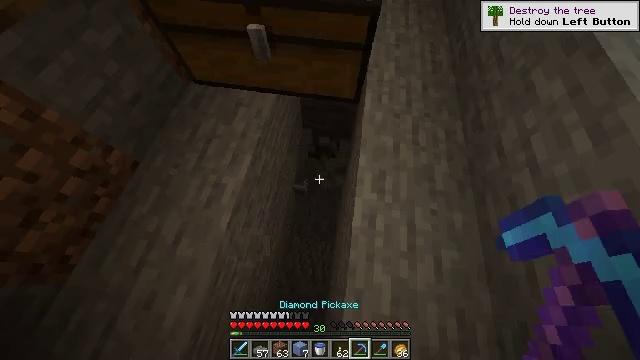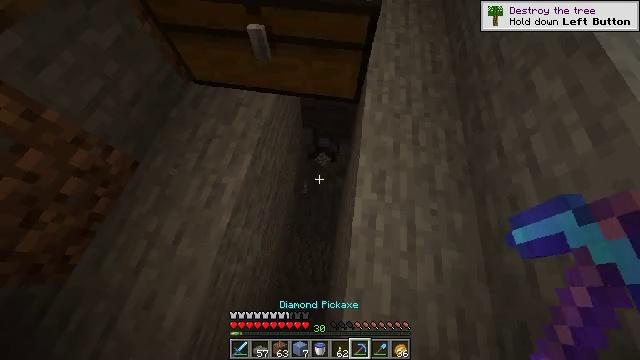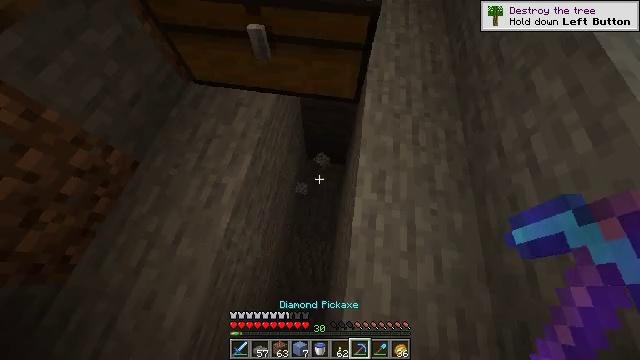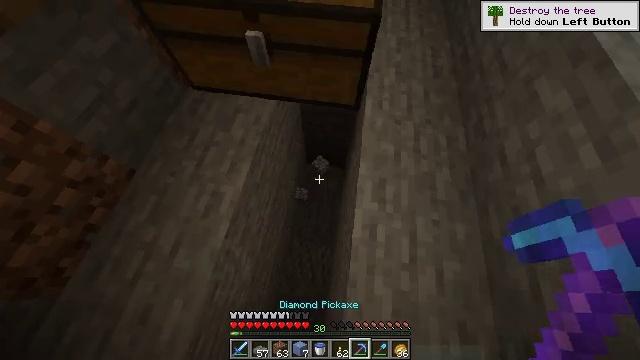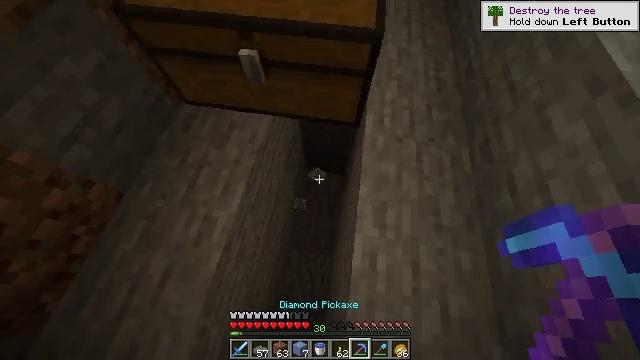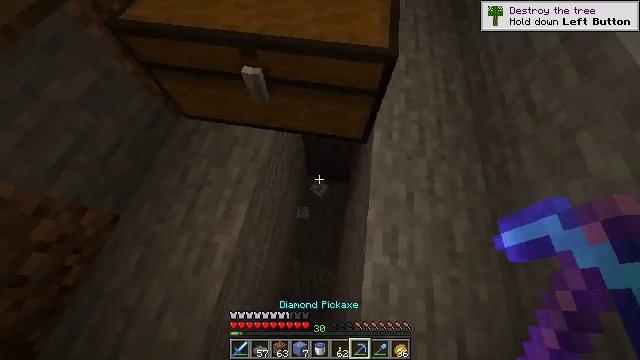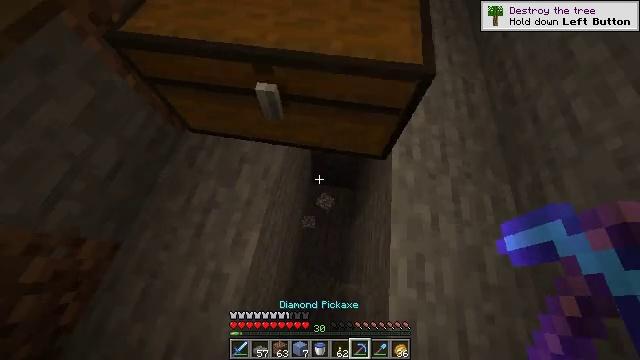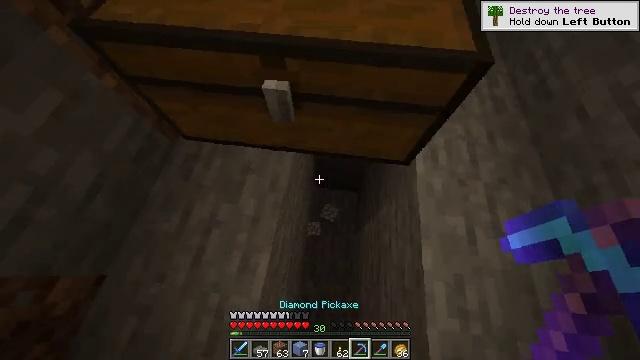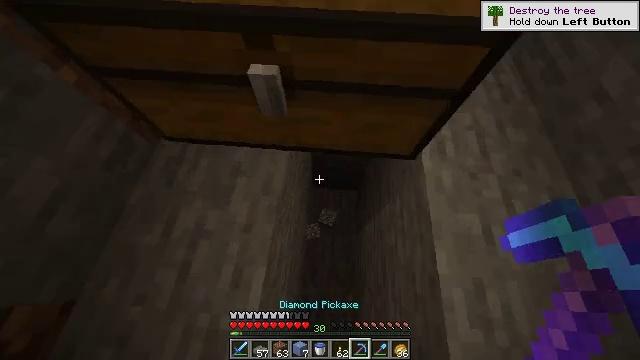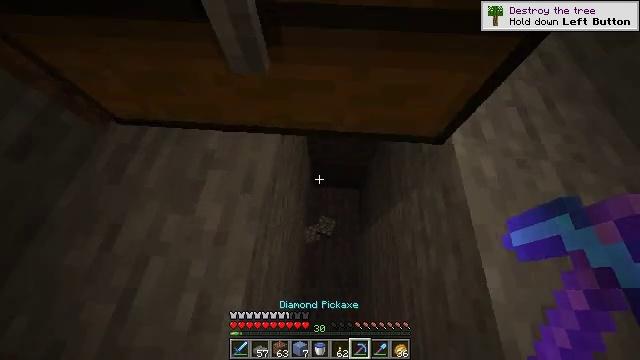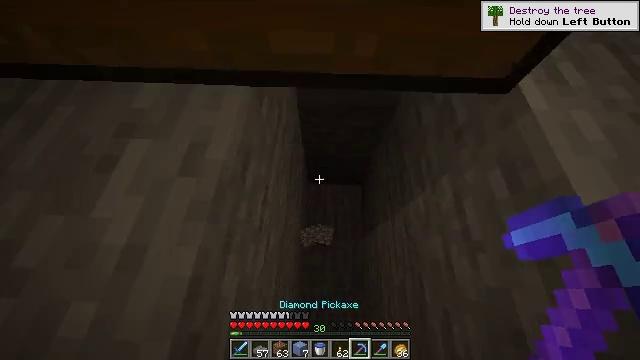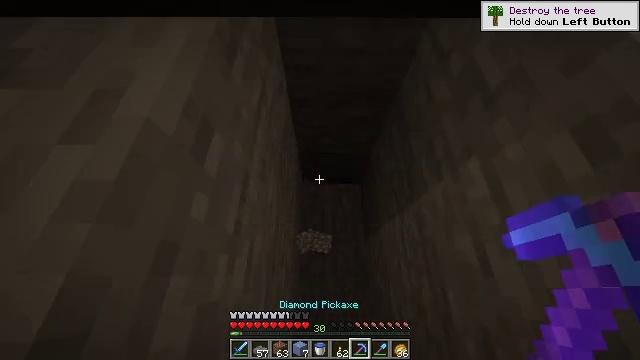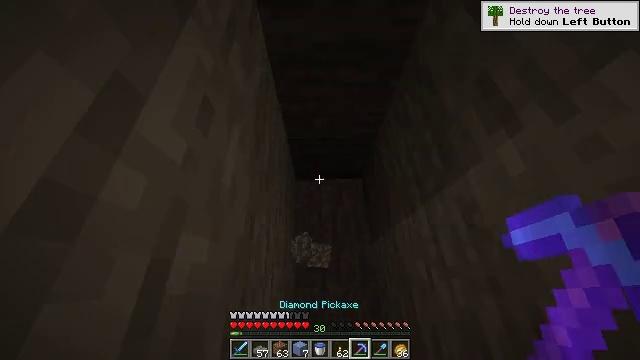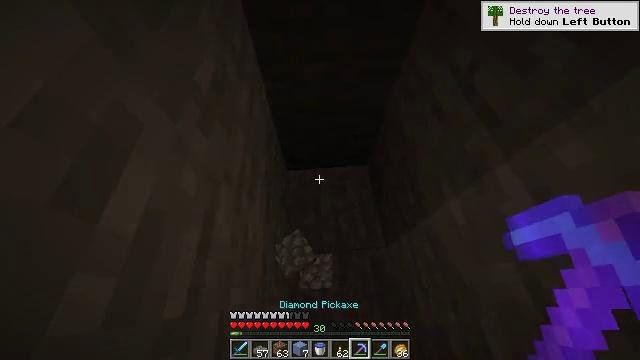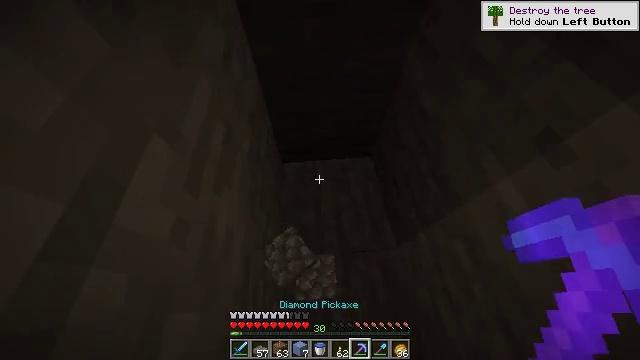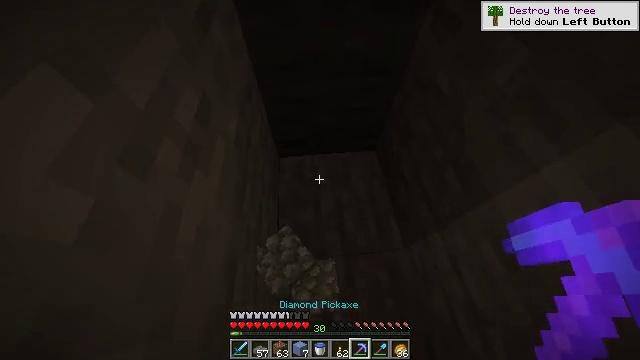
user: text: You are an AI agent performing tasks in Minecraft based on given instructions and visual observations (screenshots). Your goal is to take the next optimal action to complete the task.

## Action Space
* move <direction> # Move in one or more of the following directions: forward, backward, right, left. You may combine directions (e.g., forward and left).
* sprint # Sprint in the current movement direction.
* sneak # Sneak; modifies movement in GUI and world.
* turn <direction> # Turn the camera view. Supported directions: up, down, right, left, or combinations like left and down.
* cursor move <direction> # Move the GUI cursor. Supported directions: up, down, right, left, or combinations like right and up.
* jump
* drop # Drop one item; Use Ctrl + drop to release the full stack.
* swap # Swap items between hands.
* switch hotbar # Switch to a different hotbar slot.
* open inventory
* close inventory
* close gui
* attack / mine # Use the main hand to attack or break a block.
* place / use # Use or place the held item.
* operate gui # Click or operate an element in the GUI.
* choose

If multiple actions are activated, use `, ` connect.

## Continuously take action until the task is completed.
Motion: motion action
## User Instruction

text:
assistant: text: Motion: no_op
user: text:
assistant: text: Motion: no_op
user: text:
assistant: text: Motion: move forward
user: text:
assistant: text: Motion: move forward
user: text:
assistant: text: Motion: move forward and move left
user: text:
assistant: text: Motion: move forward and move left
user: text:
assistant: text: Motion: turn right
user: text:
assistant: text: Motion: turn right
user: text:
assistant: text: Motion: no_op
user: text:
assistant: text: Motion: turn right
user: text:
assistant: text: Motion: turn right and up
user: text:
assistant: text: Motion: turn right and up
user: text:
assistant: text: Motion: turn right and up
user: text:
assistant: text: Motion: no_op
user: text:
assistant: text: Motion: no_op
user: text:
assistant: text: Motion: no_op
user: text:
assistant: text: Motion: no_op
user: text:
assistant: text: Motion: no_op
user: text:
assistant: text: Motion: no_op
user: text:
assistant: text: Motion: no_op
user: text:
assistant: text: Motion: move back
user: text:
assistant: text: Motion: move back, turn left and up
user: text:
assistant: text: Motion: move back, turn up
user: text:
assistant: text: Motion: move back, turn up
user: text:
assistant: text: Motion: turn up
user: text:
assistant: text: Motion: no_op
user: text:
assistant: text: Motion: open inventory
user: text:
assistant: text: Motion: open inventory
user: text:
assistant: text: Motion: open inventory
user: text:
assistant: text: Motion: cursor move right